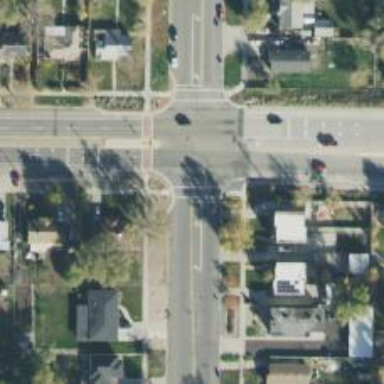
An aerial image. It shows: Asphalt footway with uncontrolled crossing. The crossing has lines markings.